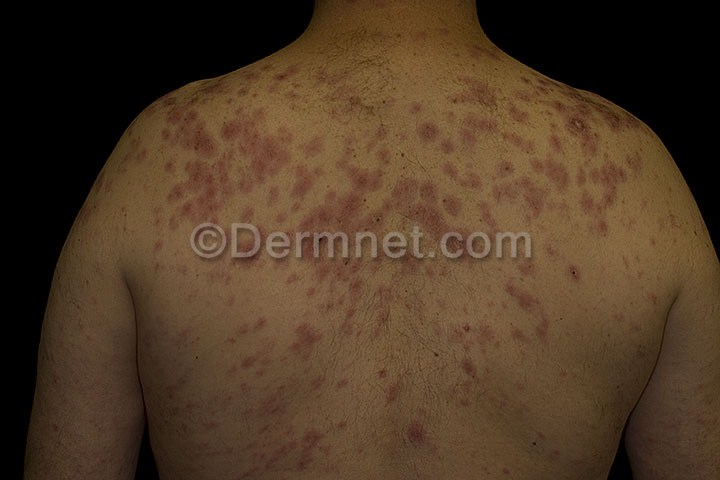
Disease: Exanthems and Drug Eruptions